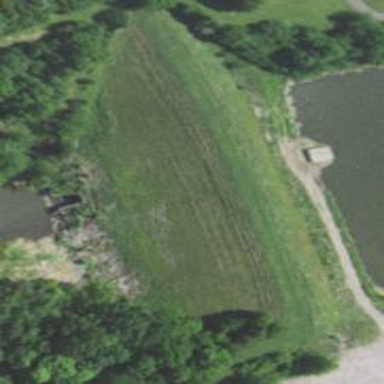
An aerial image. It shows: Dam along waterway.